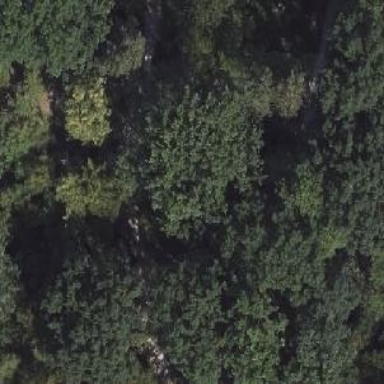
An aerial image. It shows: Broadleaved deciduous tree located in park.